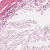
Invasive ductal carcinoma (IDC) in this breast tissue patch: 0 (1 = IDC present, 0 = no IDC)